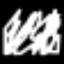
Label: squiggle